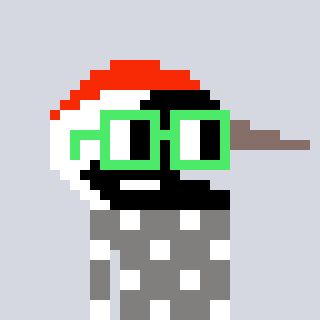
a pixel art character with square light green glasses, a crane-shaped head and a bluegrey-colored body on a cool background